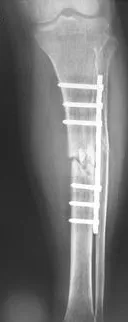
Anteroposterior radiographs of tibia and fibula fracture in 4 months.
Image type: radiology (x_ray)